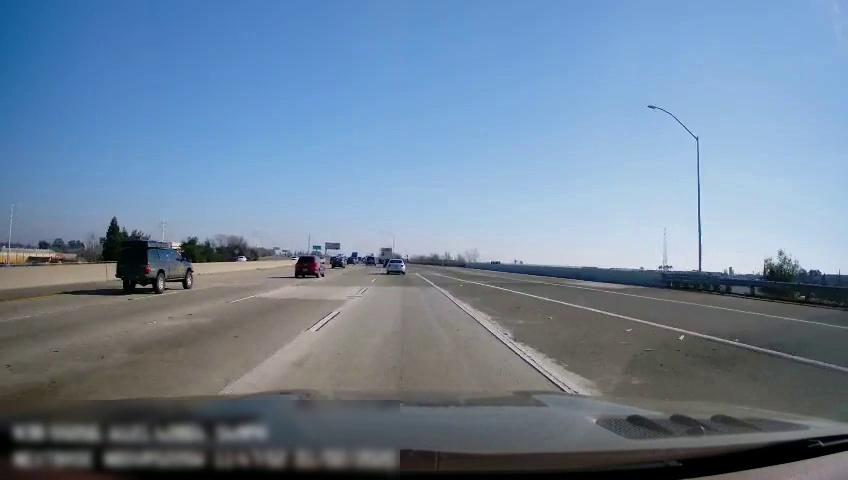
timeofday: Day
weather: Sunny
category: Drivable Space
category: Vehicles | SUV
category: Vehicles | SUV
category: Vehicles | Car
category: Vehicles | SUV
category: Vehicles | SUV
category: Vehicles | Truck
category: Lanes | Alternate Lane
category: Lanes | Alternate Lane
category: Lanes | Alternate Lane
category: Lanes | Alternate Lane
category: Lanes | Current Lane
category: Lanes | Current Lane
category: Lanes | Alternate Lane